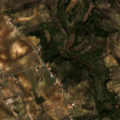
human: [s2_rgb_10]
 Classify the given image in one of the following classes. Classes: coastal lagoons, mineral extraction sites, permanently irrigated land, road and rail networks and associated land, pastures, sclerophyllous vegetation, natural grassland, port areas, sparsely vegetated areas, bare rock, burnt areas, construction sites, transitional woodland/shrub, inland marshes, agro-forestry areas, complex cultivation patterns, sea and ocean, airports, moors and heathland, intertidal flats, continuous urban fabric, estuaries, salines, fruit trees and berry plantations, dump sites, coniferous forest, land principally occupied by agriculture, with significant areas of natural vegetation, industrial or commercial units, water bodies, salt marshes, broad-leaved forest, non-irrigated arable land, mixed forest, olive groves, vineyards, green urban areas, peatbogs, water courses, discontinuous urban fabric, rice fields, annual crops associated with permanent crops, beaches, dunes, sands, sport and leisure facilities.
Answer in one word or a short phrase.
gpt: olive groves, complex cultivation patterns, land principally occupied by agriculture, with significant areas of natural vegetation